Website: home-depot
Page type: payment
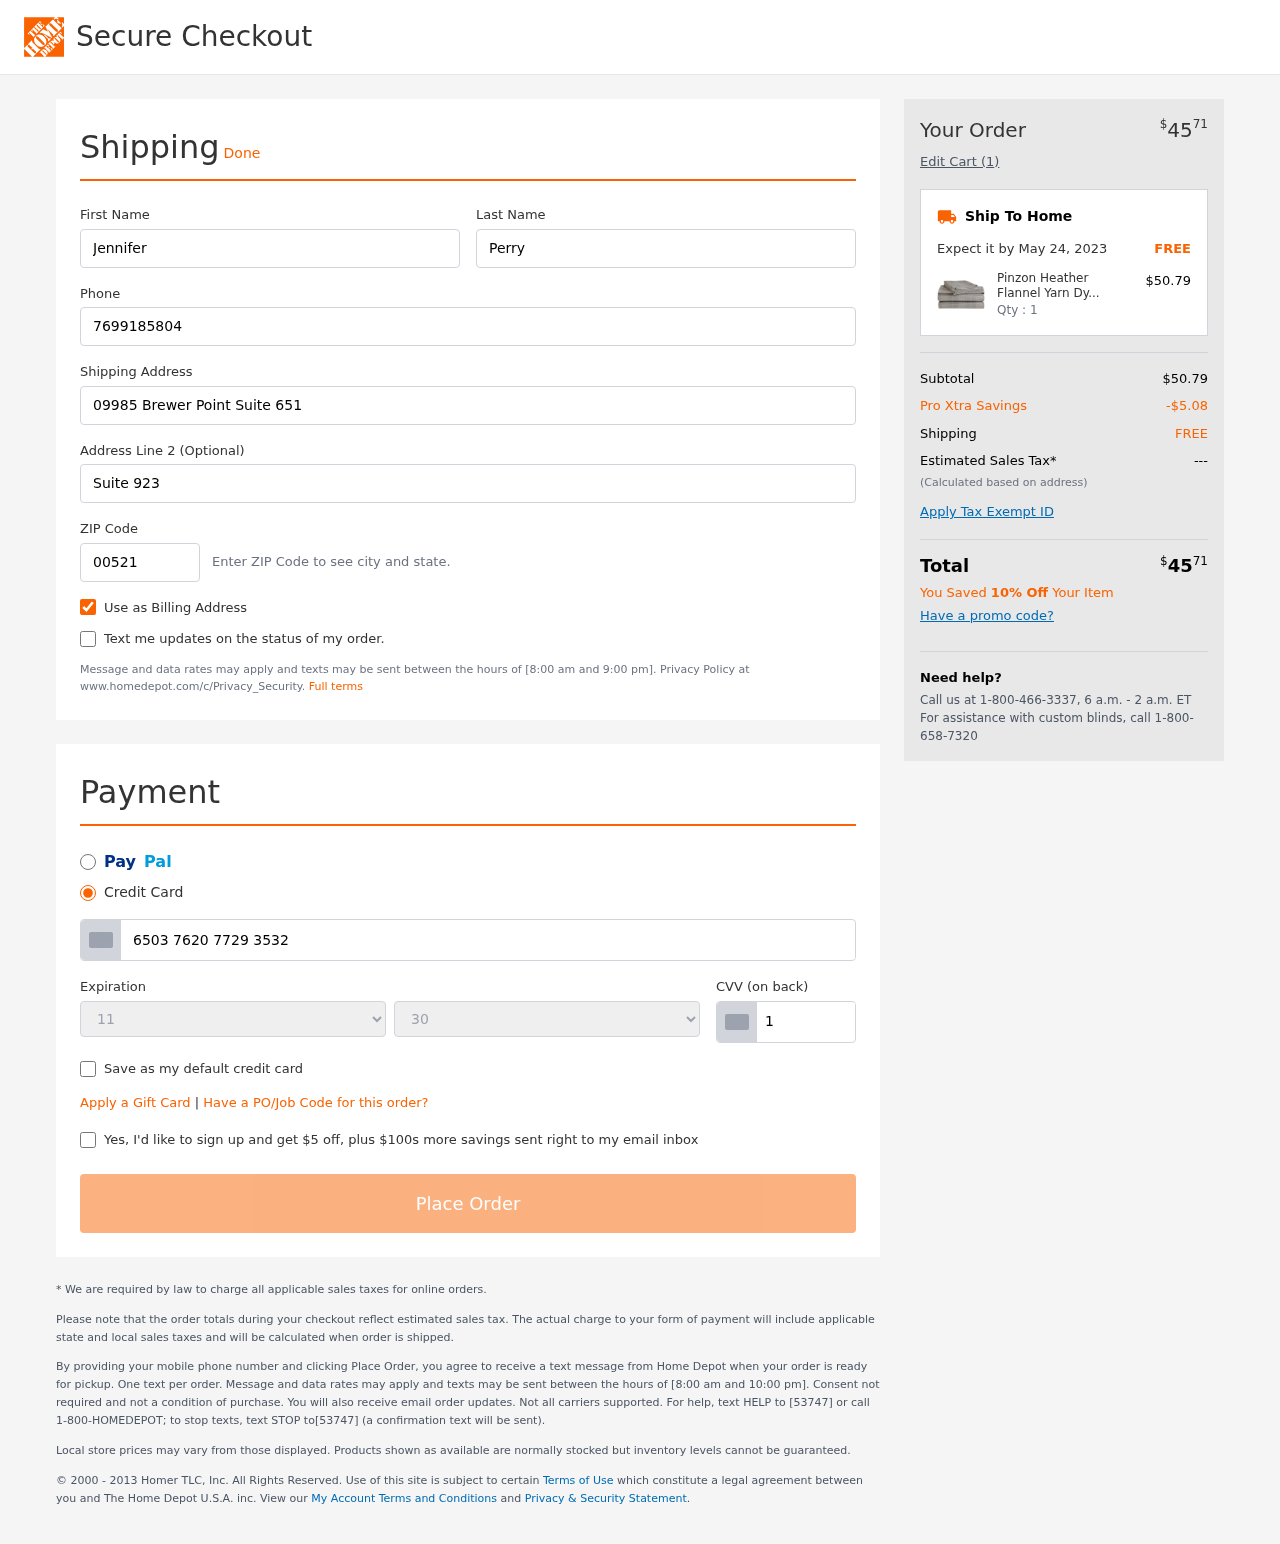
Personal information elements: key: PII_CARD_CVV
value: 150
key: PII_CARD_EXPIRY_MONTH
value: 11
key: PII_CARD_EXPIRY_YEAR
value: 30
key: PII_CARD_NUMBER
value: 6503 7620 7729 3532
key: PII_FIRSTNAME
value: Jennifer
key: PII_LASTNAME
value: Perry
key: PII_PHONE
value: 7699185804
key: PII_POSTCODE
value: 00521
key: PII_STREET
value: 09985 Brewer Point Suite 651
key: PII_STREET2
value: Suite 923
Product elements: key: PRODUCT1_NAME
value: Pinzon Heather Flannel Yarn Dyed 5.4-Ounce Sheet Sets
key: PRODUCT1_PRICE
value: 50.79
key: PRODUCT1_QUANTITY
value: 1
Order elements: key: ORDER_TOTAL
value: $4571
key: ORDER_NUM_ITEMS
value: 1
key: ORDER_DELIVERY_DATE
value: May 24, 2023
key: ORDER_SUBTOTAL
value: $50.79
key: ORDER_DISCOUNT
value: -$5.08
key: ORDER_SHIPPING_COST
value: FREE